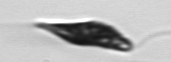
Label: Euglena